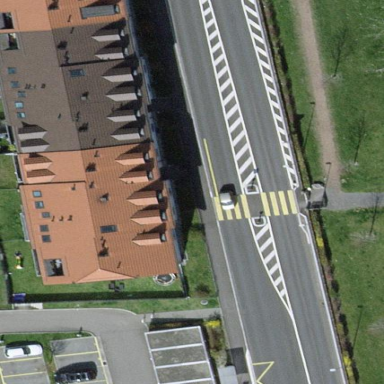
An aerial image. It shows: View of apartment building.